Question: I must create a Web service and application that will use my web service.
I created Web Api project and I have there this method:
'''
namespace StudentListApi.Controllers
{
//[Authorize]
public class ValuesController : ApiController
{
StudentContext db = new StudentContext();
// GET api/values
public IEnumerable<Student> GetStudents()
{
return db.Students;
}
//...
}
}
'''
I need to use this method in controller. My MVC site takes data of students. And takes this data in view:
'''
public class HomeController : Controller
{
private const string APP_PATH = "http://localhost:2640";
private Models.StudentListEntities db = new Models.StudentListEntities();
public ActionResult Index()
{
//var students = db.Students.OrderByDescending(x => x.Id);
using (var client = new HttpClient())
{
var students = client.GetAsync(APP_PATH + "/api/value").Result;
//return students.StatusCode.ToString();
return View(students);
}
}
}
'''
But is doesn't work and I have an error:

The error is in Russian, but I think you can understand from name of exception and that type of item model must be 'StudentList.Model.Student' but i have HttpResponseMessage.
How I can take data from Web Service, transform it in the type '"StudentList.Model.Student"' and give it to 'View()'?
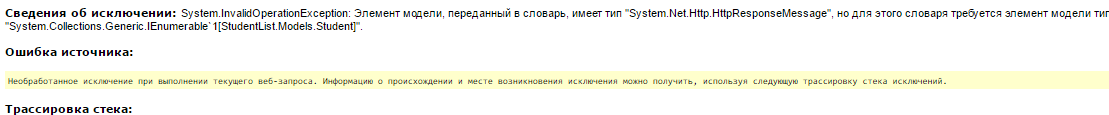
Answer: Your mentioned URL is in string. I think you need to use URI based address.
Also, alongwith GetAsync you need to use async and await keywords.
Try below sample-
'''
public class DataSourceController : Controller
{
HttpClient _client;
string webapiurl = "http://localhost:56472/api/DataSource";
public DataSourceController()
{
_client = new HttpClient();
_client.BaseAddress = new Uri(webapiurl);
_client.DefaultRequestHeaders.Accept.Clear();
_client.DefaultRequestHeaders.Accept.Add(new MediaTypeWithQualityHeaderValue("application/json"));
}
//
// GET: /DataSource/
public async Task<ActionResult> Index()
{
var ResponseMessage = await _client.GetAsync(webapiurl);
if(ResponseMessage.IsSuccessStatusCode)
{
var data = ResponseMessage.Content.ReadAsStringAsync().Result;
var datasource = JsonConvert.DeserializeObject<List<DataSourceInfo>>(data);
return View(datasource);
}
return View("Error");
}
}
'''
See if this helps.